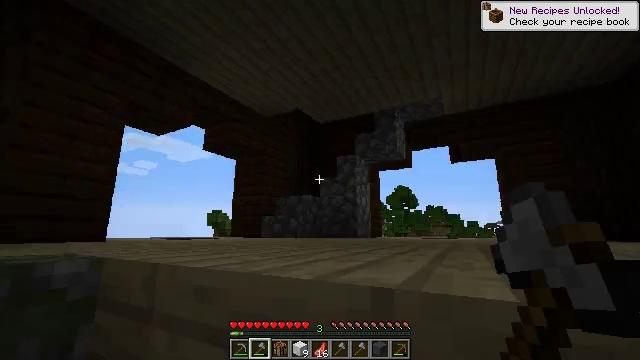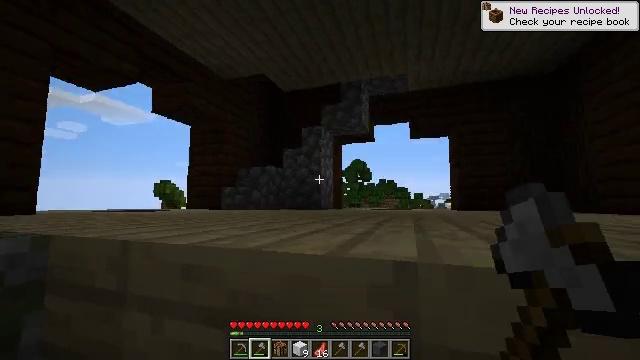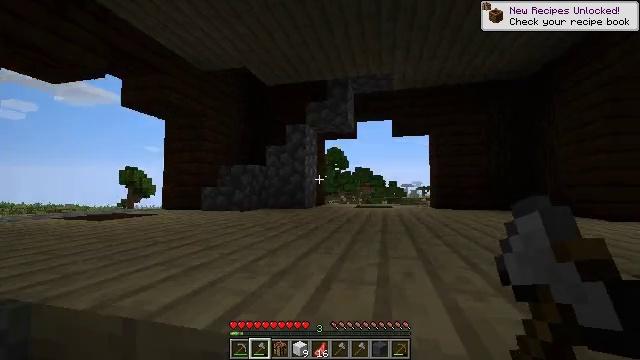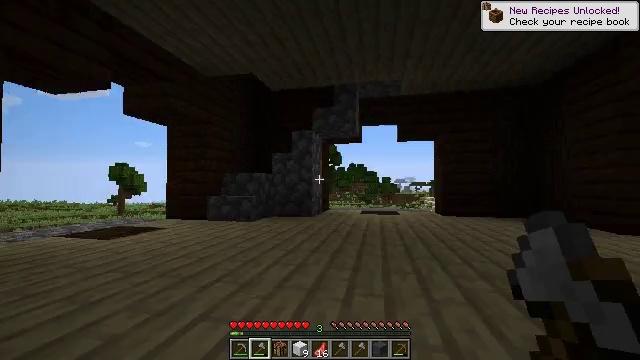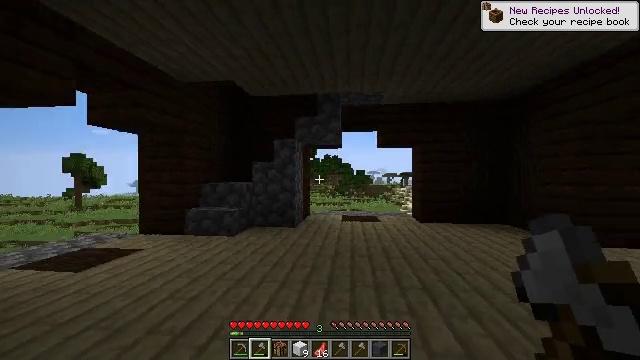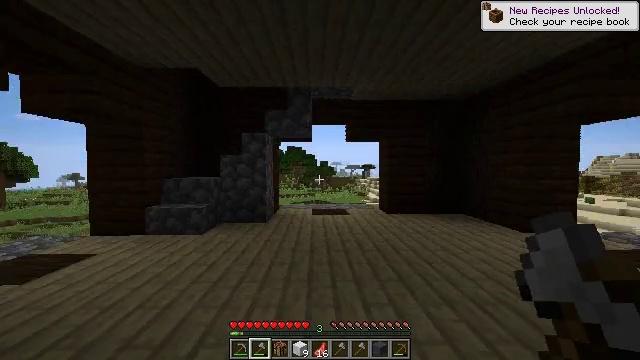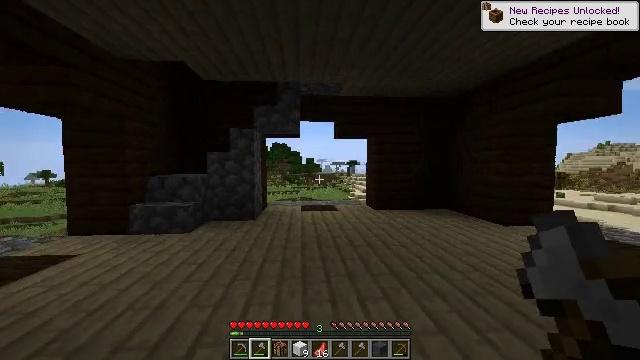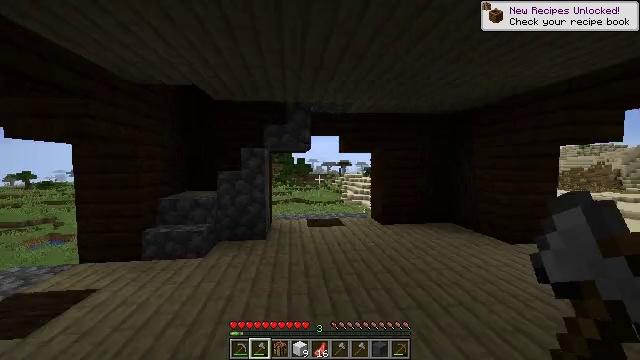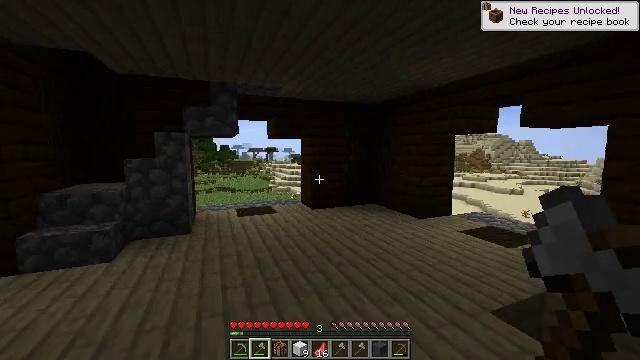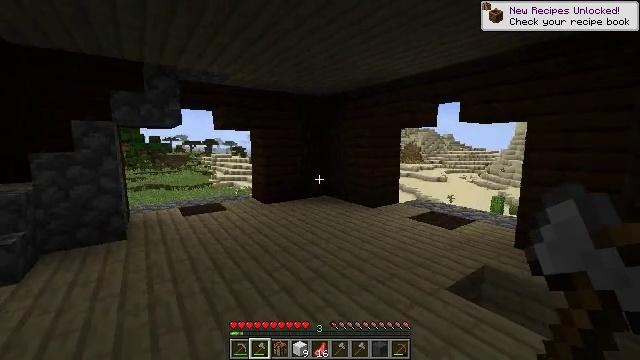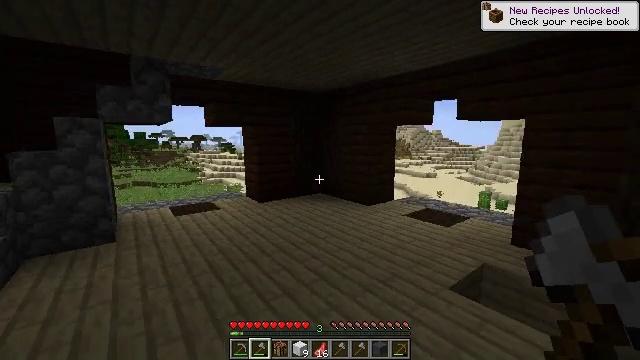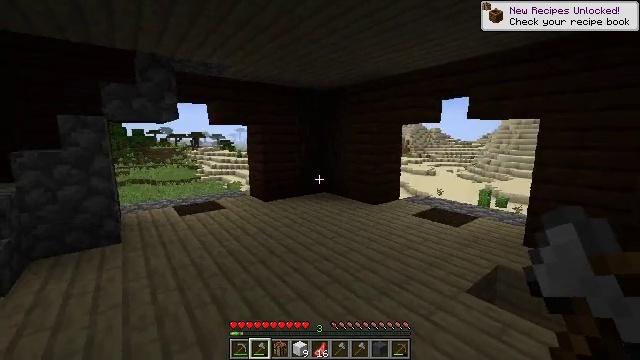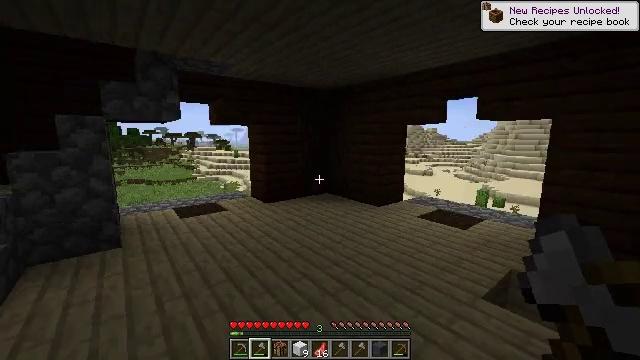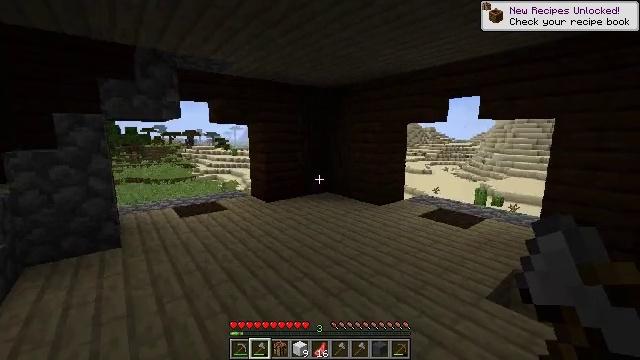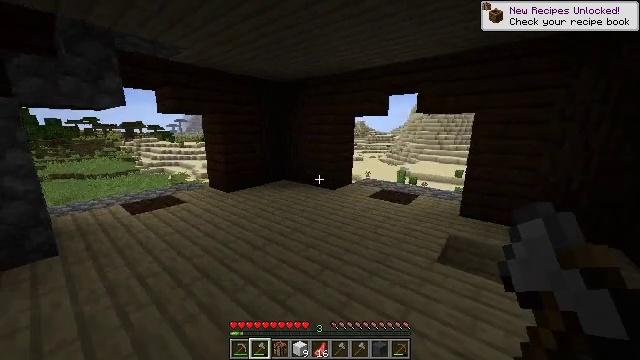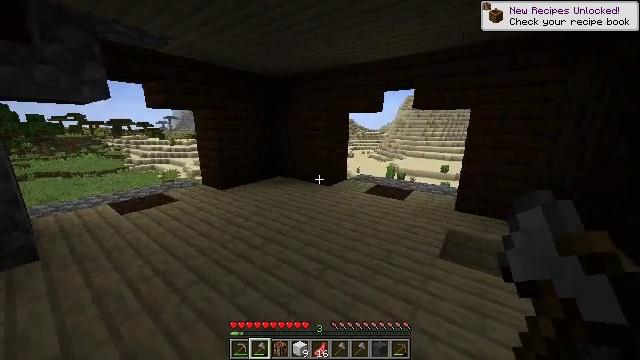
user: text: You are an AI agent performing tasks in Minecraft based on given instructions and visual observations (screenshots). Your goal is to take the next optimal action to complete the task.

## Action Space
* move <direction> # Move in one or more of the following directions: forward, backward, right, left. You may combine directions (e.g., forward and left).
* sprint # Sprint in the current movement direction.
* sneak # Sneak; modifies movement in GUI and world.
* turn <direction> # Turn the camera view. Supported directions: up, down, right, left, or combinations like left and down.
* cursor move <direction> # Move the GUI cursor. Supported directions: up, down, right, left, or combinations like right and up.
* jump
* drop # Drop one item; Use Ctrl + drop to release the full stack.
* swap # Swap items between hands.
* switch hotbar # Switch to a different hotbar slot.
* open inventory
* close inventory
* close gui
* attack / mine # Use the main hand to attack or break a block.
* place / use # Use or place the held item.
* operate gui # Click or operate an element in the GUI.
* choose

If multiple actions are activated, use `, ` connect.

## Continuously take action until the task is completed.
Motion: motion action
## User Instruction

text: Attack the dark oak fence to dismantle it.
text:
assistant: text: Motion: move left, turn right and down
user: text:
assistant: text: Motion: move left, turn right and down
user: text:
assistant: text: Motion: move left, turn right
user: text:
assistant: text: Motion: move left, turn right and down
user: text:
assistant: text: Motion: move left, turn right and down
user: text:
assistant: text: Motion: move left, turn right
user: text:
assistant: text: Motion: move left, turn right
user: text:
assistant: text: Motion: move forward and move left, turn right and down
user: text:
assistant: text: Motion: move forward and move left, turn right and down
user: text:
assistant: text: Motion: move forward and move left, turn right
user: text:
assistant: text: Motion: move left
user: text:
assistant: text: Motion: move forward and move left
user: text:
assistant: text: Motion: move forward and move left
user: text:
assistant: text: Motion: move forward and move left, turn right and down
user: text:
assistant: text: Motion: move forward, turn right and down
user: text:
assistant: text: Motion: move forward, turn left and down
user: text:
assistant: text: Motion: move forward
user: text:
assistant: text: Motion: move forward
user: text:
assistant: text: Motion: move left
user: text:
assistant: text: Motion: move left, turn left and up
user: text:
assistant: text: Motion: move left, turn left and up
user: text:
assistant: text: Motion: move left, turn left and down
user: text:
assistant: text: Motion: move forward and move left, turn left and down
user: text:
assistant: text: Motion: move forward, turn left and down
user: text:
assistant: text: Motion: move forward, turn left
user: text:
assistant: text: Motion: move forward
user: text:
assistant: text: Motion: move forward
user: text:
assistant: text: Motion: move forward
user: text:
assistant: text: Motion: move forward
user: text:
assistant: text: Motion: move forward and move left